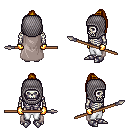
a pixel art fantasy rpg character, male body template, skeleton, gray cape, white pants, blonde long topknot hairstyle, chain hood, gold gloves, metal boots, spear, four views (front, back, left, right), 2x2 character sprite sheet, small pixel art, hard edges, no anti-aliasing